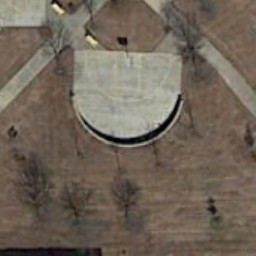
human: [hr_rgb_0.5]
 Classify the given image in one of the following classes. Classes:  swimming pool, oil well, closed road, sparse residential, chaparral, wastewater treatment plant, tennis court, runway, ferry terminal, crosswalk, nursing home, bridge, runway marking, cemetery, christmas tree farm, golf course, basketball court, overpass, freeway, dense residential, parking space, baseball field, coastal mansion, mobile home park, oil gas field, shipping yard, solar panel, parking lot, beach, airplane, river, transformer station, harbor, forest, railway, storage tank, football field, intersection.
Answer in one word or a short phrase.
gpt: basketball court